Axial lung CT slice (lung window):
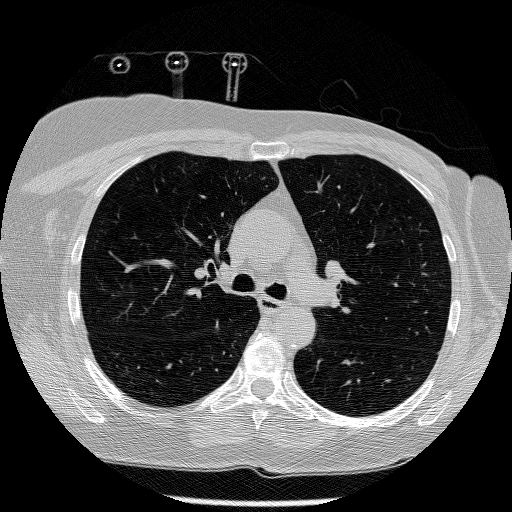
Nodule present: no